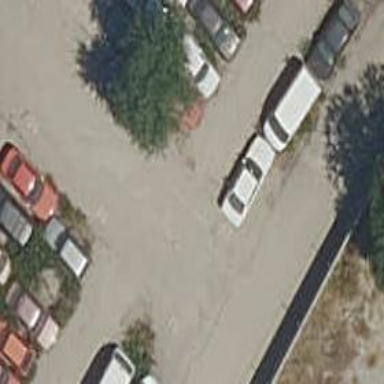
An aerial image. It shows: Road serving as parking aisle.